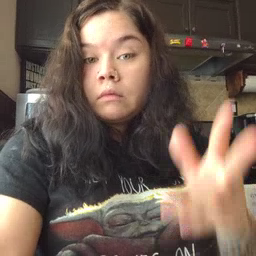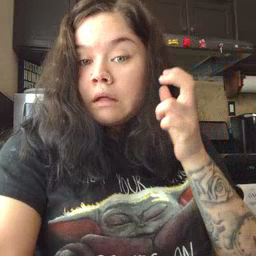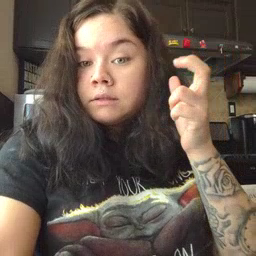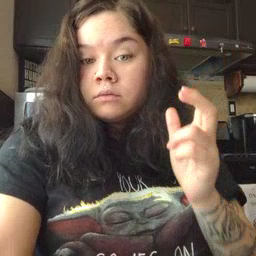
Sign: listen